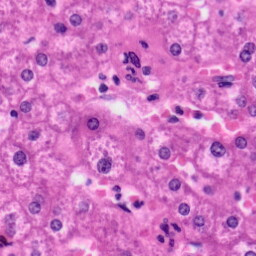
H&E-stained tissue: Liver